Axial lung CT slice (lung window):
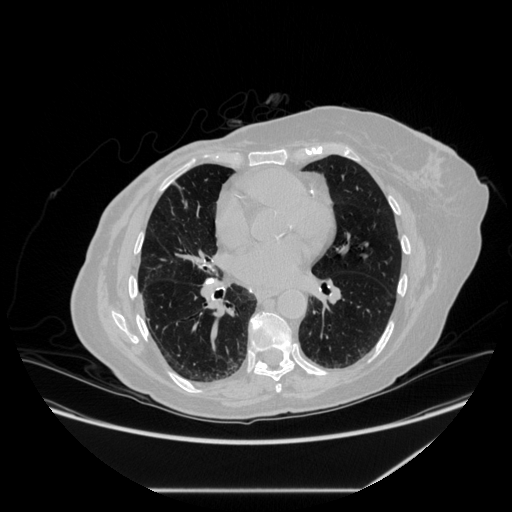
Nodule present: no